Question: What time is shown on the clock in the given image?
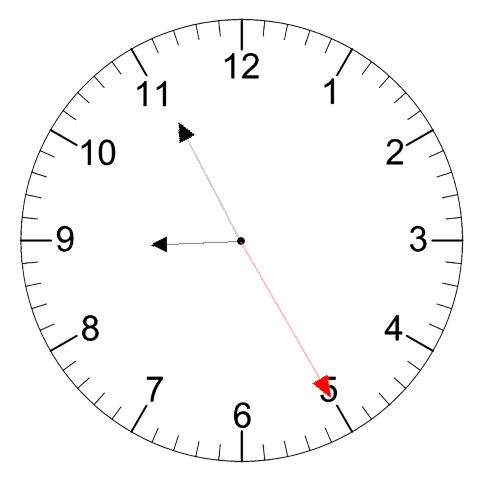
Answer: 08:55:25